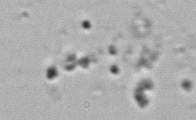
Label: Phaeocystis_debris